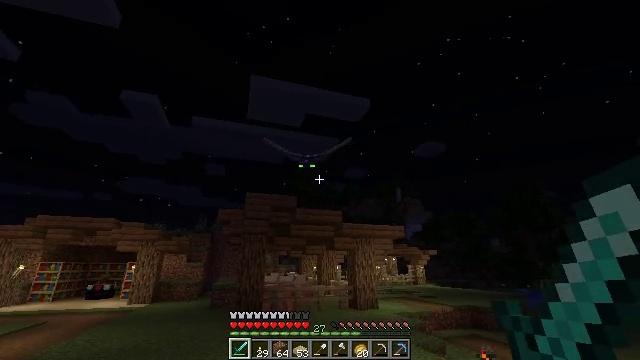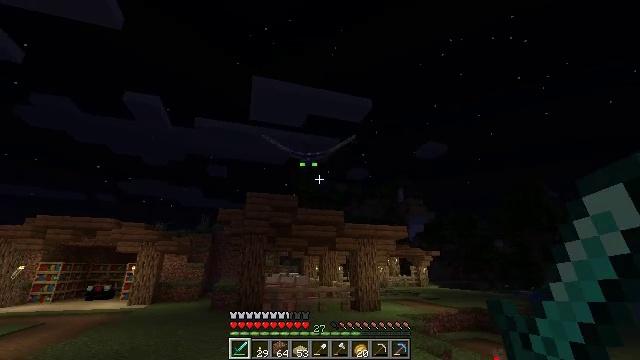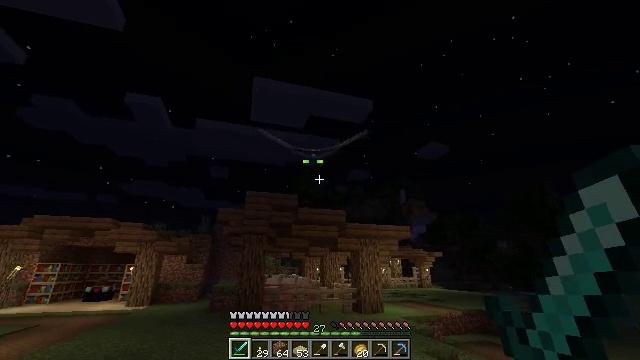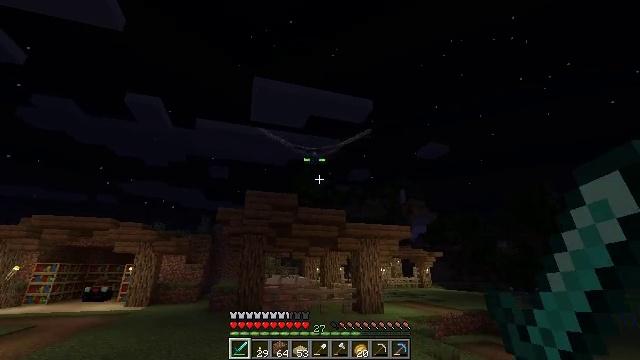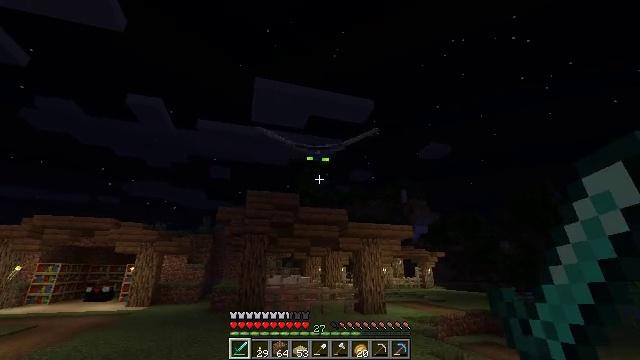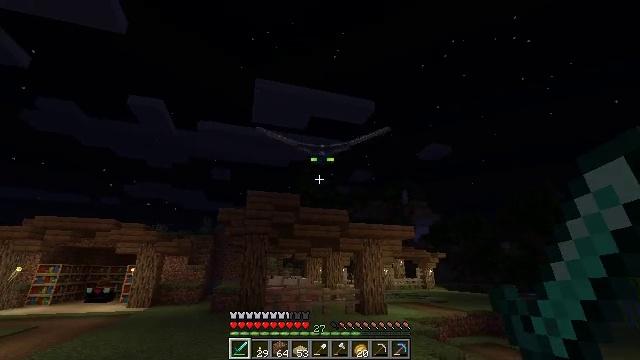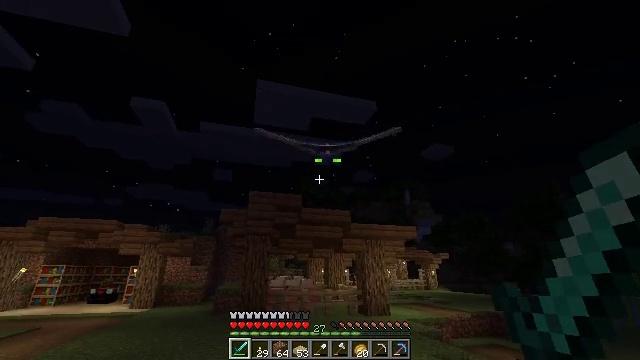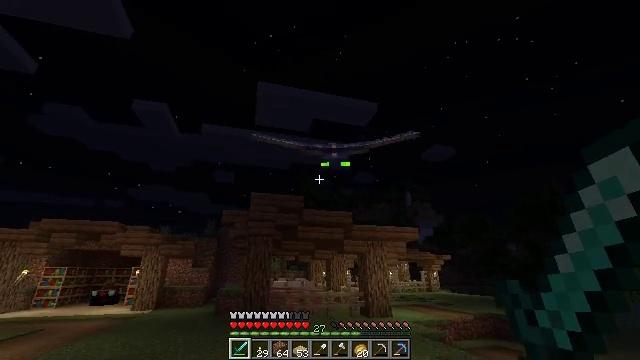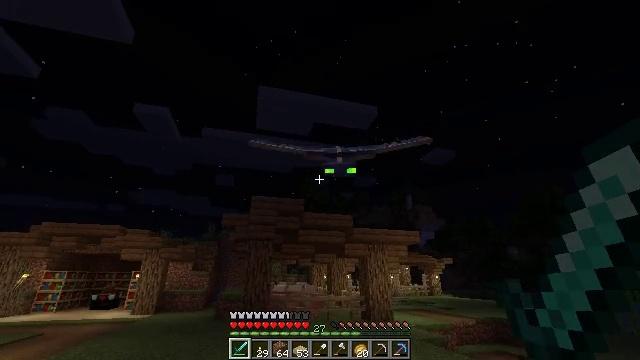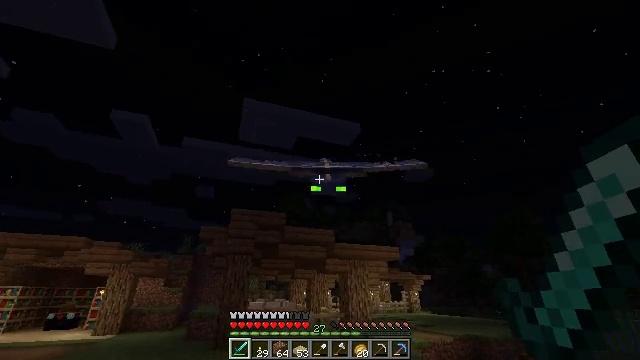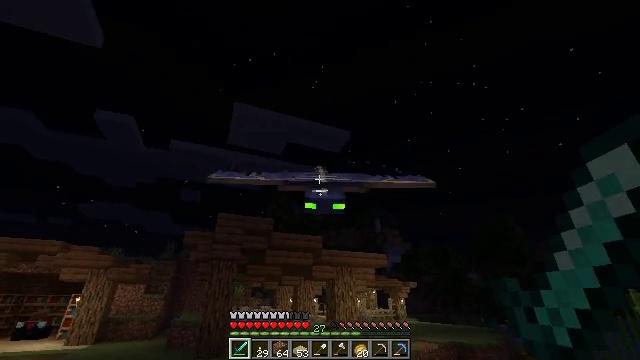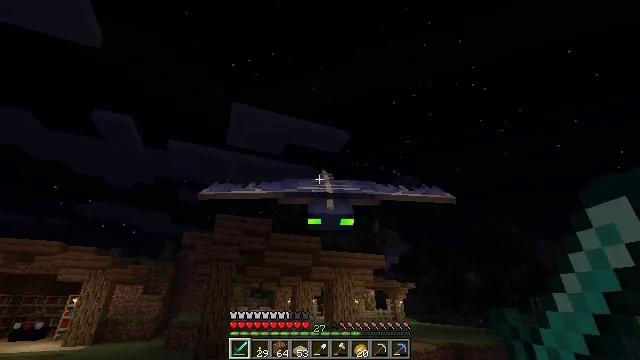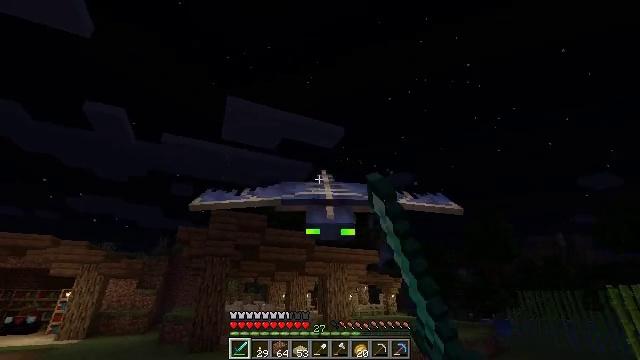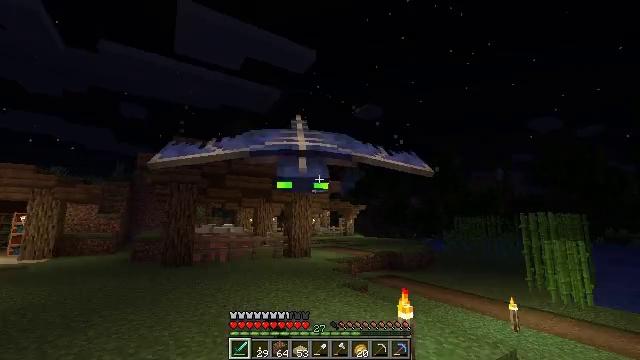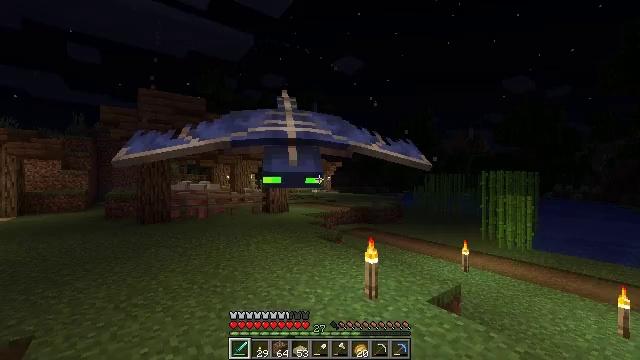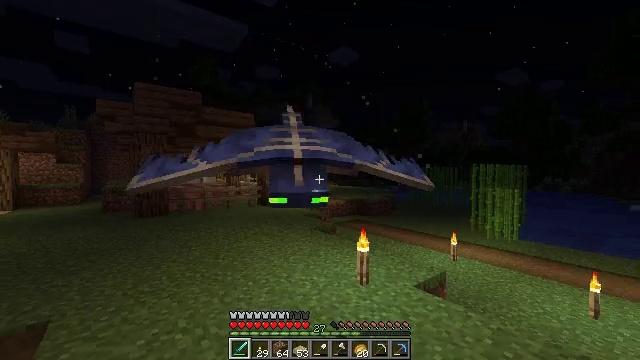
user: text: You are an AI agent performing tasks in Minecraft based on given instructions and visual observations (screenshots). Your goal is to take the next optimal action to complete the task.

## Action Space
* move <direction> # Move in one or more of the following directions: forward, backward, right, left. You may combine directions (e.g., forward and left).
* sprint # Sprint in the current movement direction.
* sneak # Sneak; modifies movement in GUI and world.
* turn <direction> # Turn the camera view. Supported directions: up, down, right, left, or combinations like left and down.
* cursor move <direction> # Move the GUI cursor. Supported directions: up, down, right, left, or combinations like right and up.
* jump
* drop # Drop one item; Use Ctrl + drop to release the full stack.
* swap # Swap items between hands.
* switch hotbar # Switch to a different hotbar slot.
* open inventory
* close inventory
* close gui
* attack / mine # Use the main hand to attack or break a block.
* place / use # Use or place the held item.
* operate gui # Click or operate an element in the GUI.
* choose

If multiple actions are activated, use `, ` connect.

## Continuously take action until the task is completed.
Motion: motion action
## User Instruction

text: Hunt a phantom.
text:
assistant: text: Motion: move forward
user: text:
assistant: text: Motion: no_op
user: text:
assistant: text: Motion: no_op
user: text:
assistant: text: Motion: no_op
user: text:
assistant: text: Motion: no_op
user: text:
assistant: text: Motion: no_op
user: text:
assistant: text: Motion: no_op
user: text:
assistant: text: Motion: no_op
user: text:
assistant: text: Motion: turn right and up
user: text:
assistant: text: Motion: turn right and up
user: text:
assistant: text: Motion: move back, attack / mine
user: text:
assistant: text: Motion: move back, turn right and down, attack / mine
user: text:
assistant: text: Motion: move back, turn right and down
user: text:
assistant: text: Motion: move back, turn right and down
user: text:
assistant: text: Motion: move back, turn right and down
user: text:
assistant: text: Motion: no_op